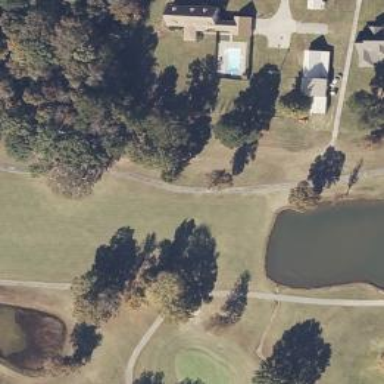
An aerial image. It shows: Golf hole.